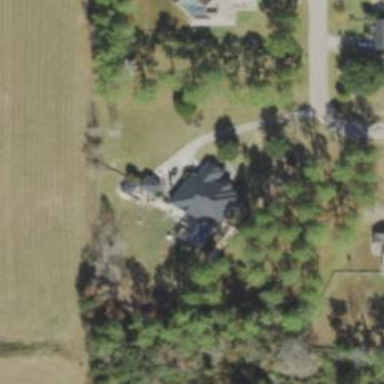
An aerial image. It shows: Driveway.